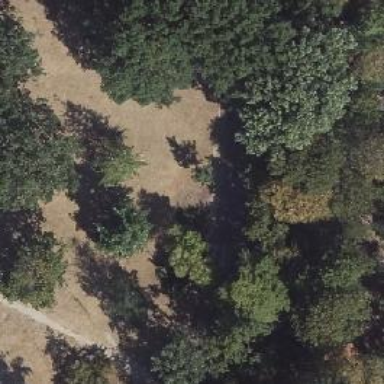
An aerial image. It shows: Broadleaved deciduous tree located in park.